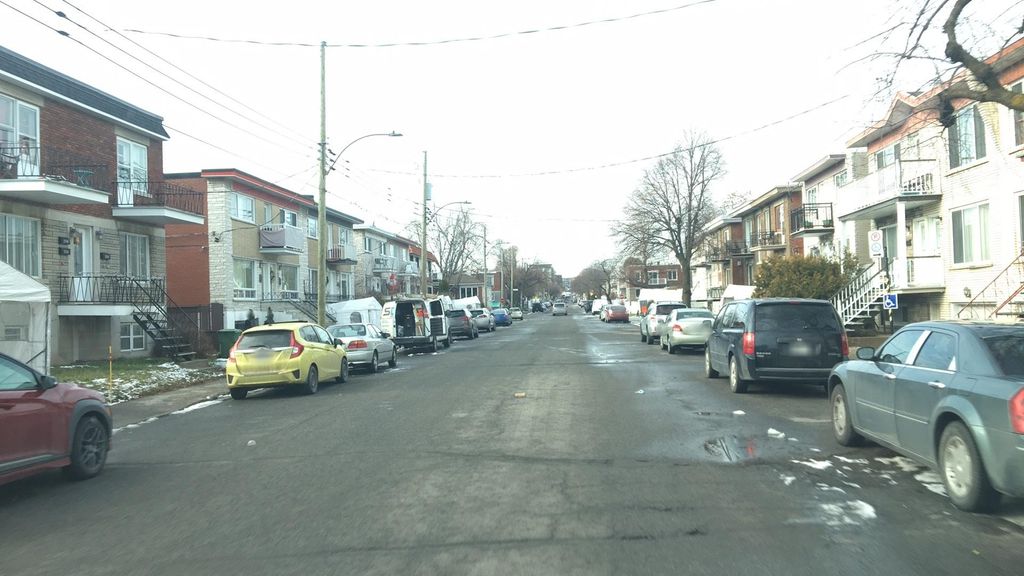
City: montreal